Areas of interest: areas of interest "Commercial service"
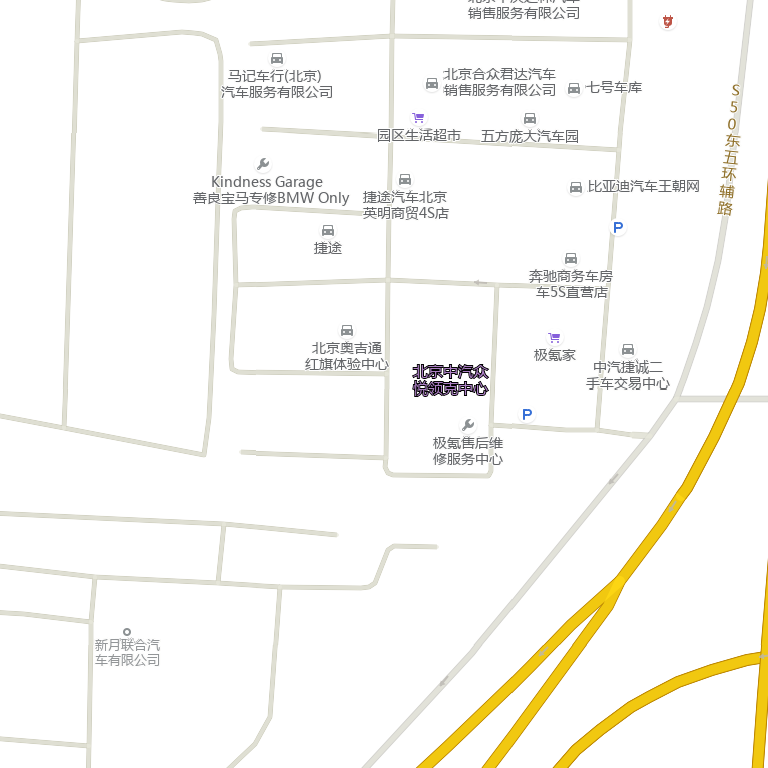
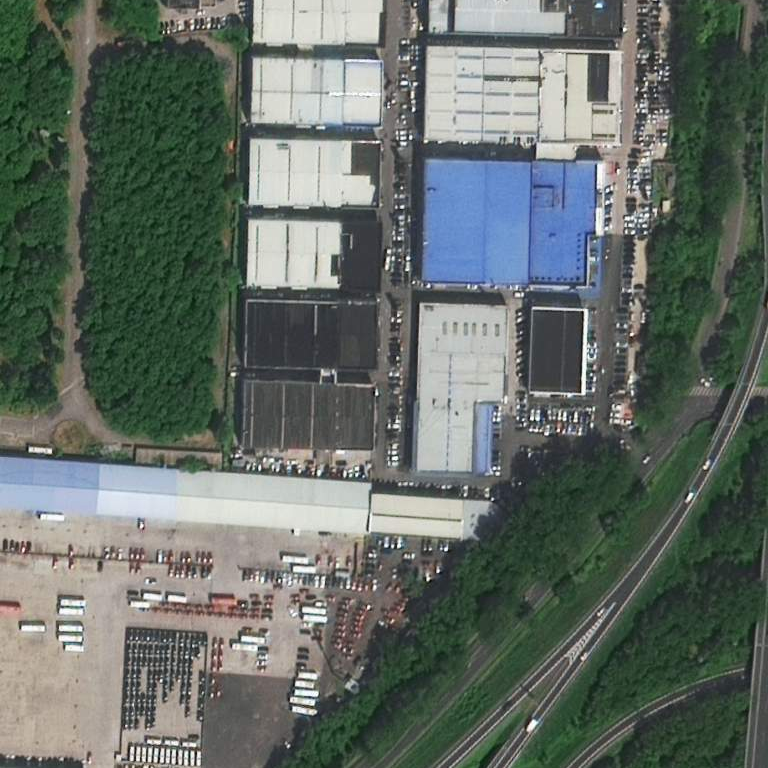